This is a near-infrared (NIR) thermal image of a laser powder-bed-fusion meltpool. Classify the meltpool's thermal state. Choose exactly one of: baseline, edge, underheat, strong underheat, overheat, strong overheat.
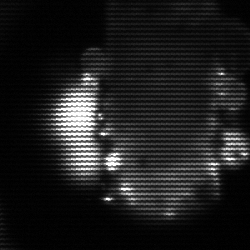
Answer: strong underheat